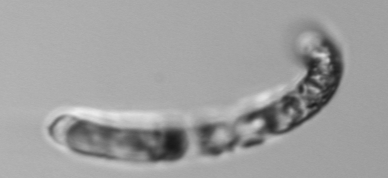
Label: Guinardia_striata